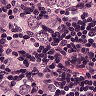
Metastatic tissue present: yes